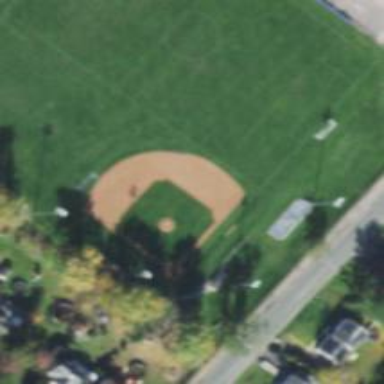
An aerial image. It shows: Baseball pitch for leisure land.